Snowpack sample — Snodgrass Mountain, Crested Butte, Colorado (2/4/25, 12:06 PM MST)
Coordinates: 38.923, -106.968
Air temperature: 35 °F
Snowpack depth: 80 cm
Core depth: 50 cm
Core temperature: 30.2 °F
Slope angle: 14°, slope face: 78°
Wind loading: low
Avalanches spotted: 0
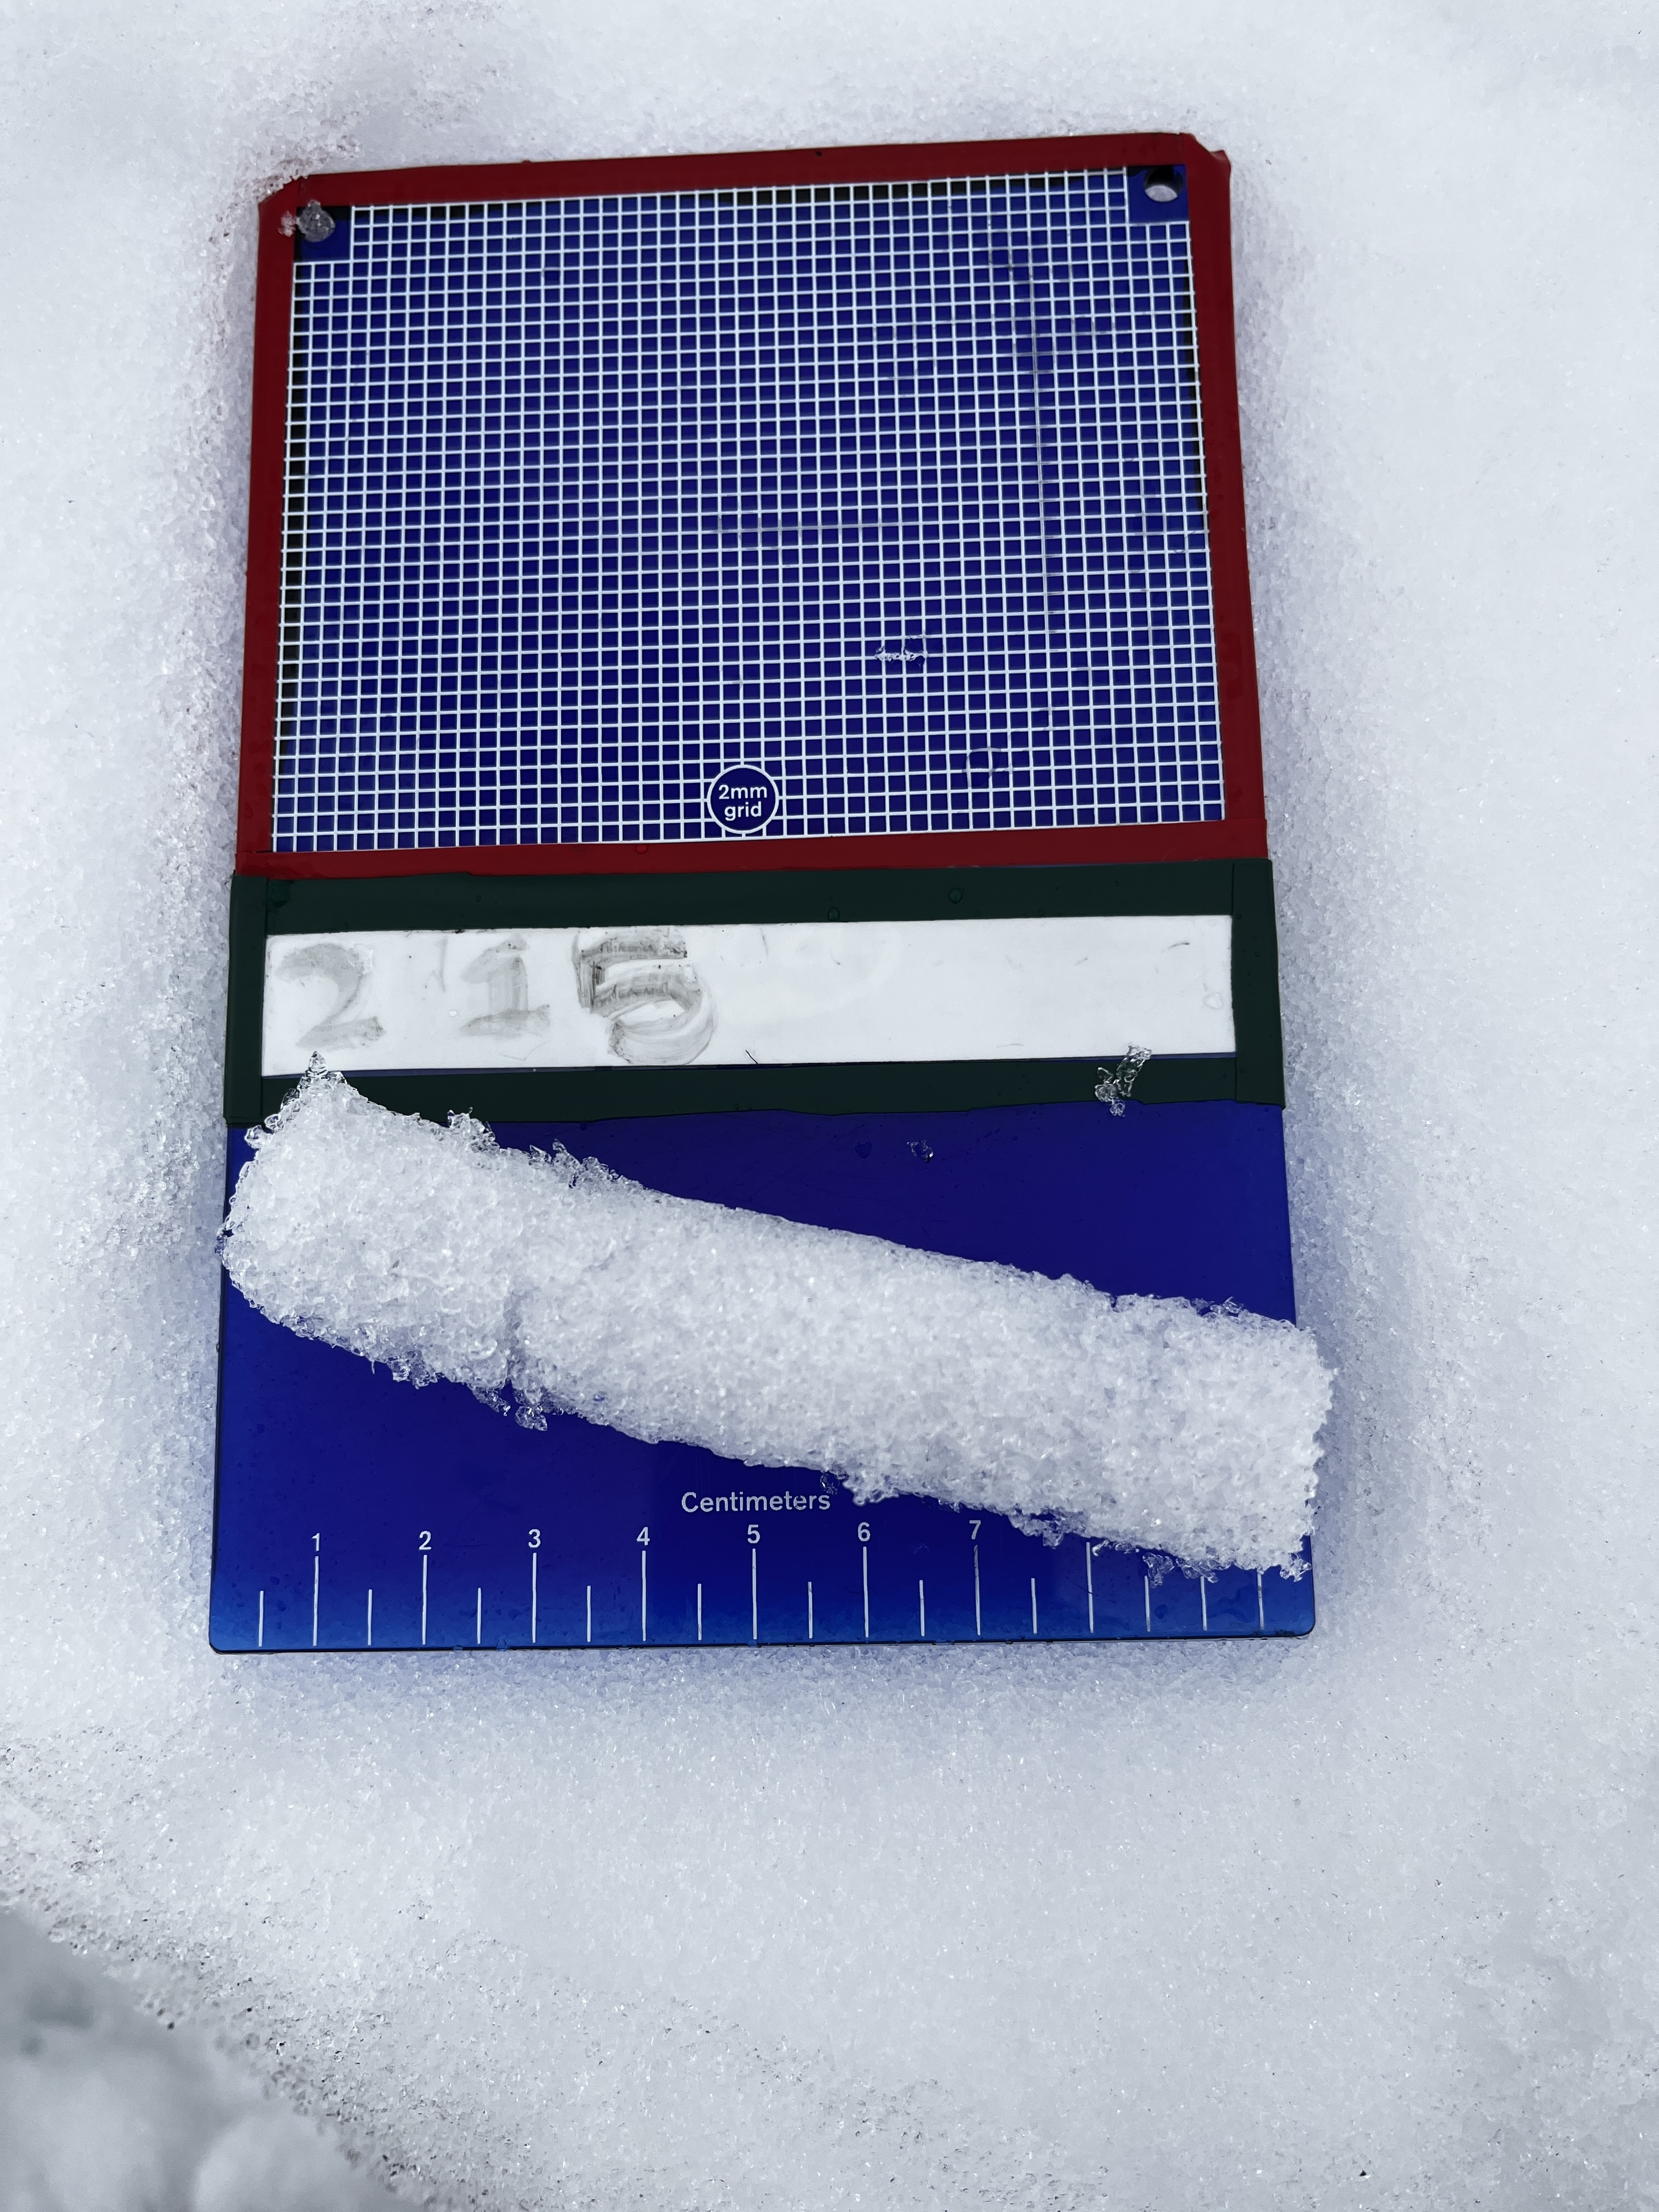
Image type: crystal_card
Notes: No avalanches nearby, unusually warm weather for the last month reported by residents, Collected 25 yards from treeline